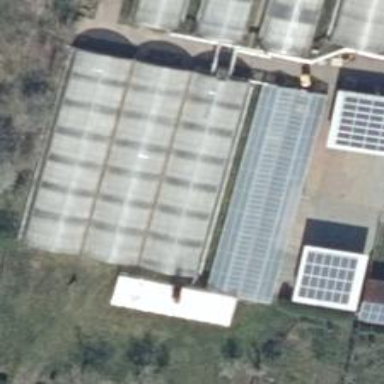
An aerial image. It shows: Greenhouse with flat roof oriented along its length.